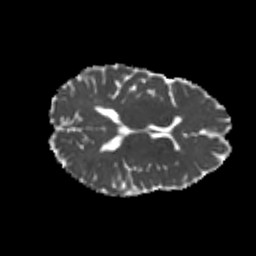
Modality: MD
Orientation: axial
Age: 26
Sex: female
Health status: healthy
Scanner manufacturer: philips
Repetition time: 7.388 s
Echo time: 0.08599 s